Question: I have 'example.xlsx' file that contains some data.
I want to show the data in a GUI and I want there is an option to edit the xlsx file in the GUI.
Is there an option to do this? Does someone know anything about it?
I tried to find the xls via the ActiveX control, but I didn't see an option for that :/
I have matlab 2010a and these are my options when I press 'ActiveX control':

thank you :]
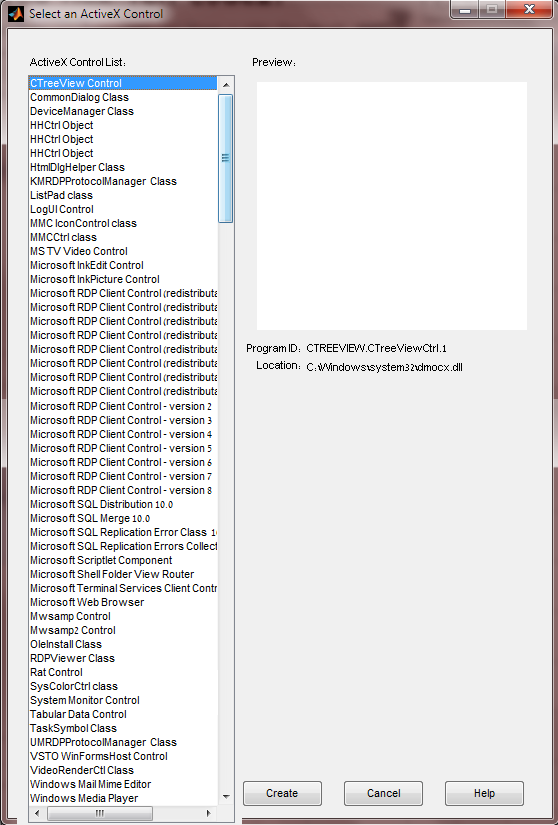
Answer: You don't need activeX, matlab has the built-in functions, and :
Help File:
> (filename,A) writes array A to the first worksheet in Excel
file filename, starting at cell A1.xlswrite(filename,A,sheet) writes to the specified worksheet.xlswrite(filename,A,range) writes to the rectangular region specified
by range in the first worksheet of the file. Specify range using the
syntax 'C1:C2', where C1 and C2 are two opposing corners that define
the region.xlswrite(filename,A,sheet,range) writes to the specified sheet and
range.status = xlswrite(filename,A,sheet,range) returns the completion
status of the write operation: true (logical 1) for success, false
(logical 0) for failure. Inputs sheet and range are optional.[status,msg] = xlswrite(filename,A,sheet,range) returns any warning or
error message generated by the write operation in structure message.
Inputs sheet and range are optional.
and:
> [num,txt,raw] = (filename) reads data from the first worksheet
in the Microsoft Excel spreadsheet file named filename and returns the
numeric data in array num. Optionally, returns the text fields in cell
array txt, and the unprocessed data (numbers and text) in cell array
raw. If your system does not have Excel for Windows, xlsread operates
in basic import mode, and reads only XLS or XLSX files.[num,txt,raw] = xlsread(filename,sheet) reads the specified worksheet.[num,txt,raw] = xlsread(filename,range) reads data from the specified
range of the first worksheet in the file. Specify range using the
syntax 'C1:C2', where C1 and C2 are two opposing corners that define
the region.[num,txt,raw] = xlsread(filename,sheet,range) reads from the specified
sheet and range.[num,txt,raw] = xlsread(filename,-1) opens an Excel window to
interactively select data. Supported only on Windows systems with
Excel software.[num,txt,raw] = xlsread(filename,sheet,range,'basic') reads data from
the spreadsheet in basic mode, the default on systems without Excel
for Windows.[num,txt,raw,custom] = xlsread(filename,sheet,range,'',functionHandle)
reads from the spreadsheet, executes the function associated with
functionHandle on the data, and returns the final results. Optionally,
returns additional custom output, which is the second output from the
function. xlsread does not change the data stored in the spreadsheet.
Supported only on Windows systems with Excel software.
<URL>
With your choice of user interaction and display style (not sure if you want plots or tables, buttons or sliders) this allows you to interact with xls documents.